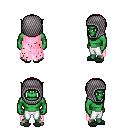
a pixel art fantasy rpg character, male body template, orc, green skin, pink tattered cape, white pants, brunette plain hairstyle, chain hood, gray slippers, four views (front, back, left, right), 2x2 character sprite sheet, small pixel art, hard edges, no anti-aliasing